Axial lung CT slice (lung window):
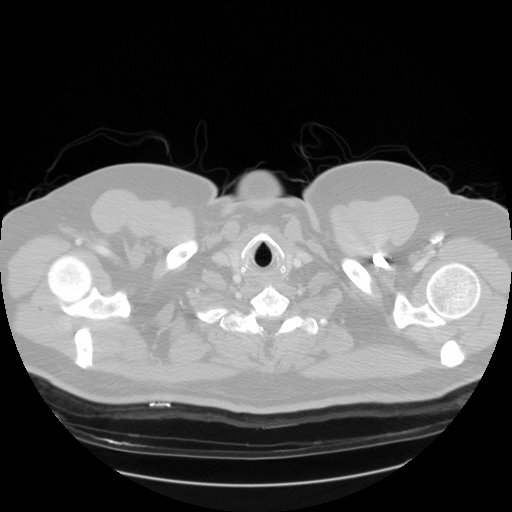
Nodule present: no